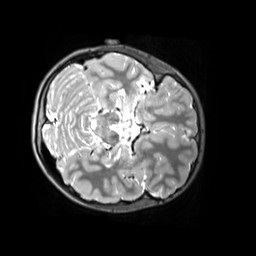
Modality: T2w
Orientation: axial
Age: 11
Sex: male
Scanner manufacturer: siemens
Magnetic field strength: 3 T
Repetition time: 3.2 s
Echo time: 0.408 s